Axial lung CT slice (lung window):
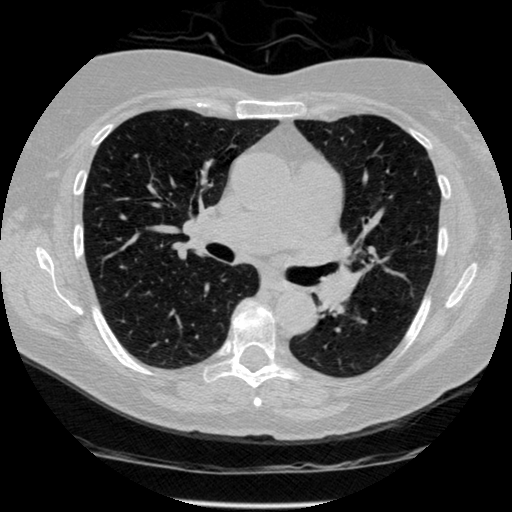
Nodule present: no